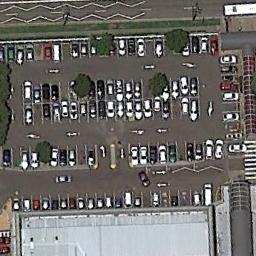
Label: parking_lot